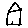
Label: house